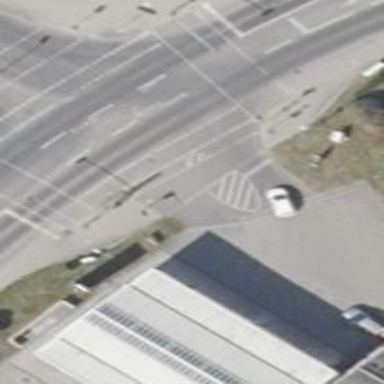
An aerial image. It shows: Road with traffic signals. The crossing is controlled by traffic signals.